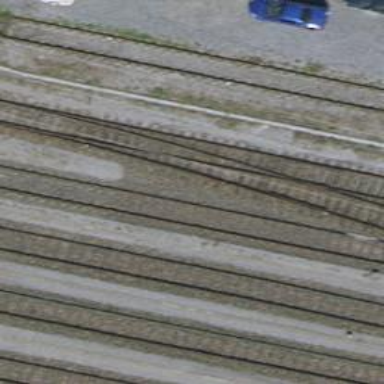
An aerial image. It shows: Rail yard with electrified contact lines for the railway.